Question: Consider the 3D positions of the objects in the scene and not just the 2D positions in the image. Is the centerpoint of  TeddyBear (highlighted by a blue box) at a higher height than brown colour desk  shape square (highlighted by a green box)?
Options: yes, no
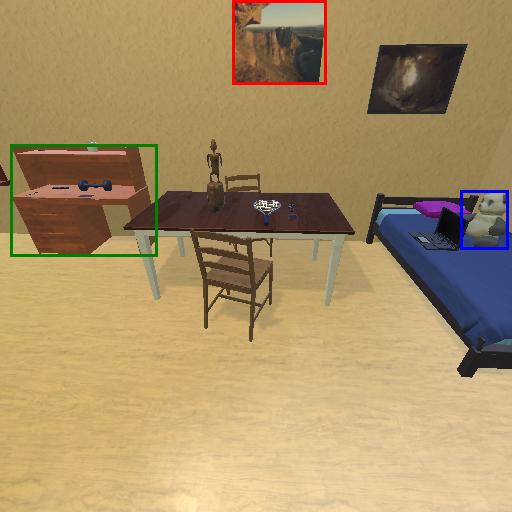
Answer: yes